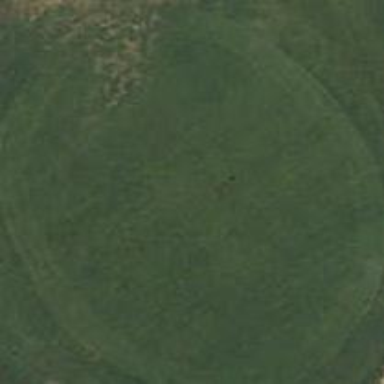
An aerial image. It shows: Grassy golf green.